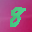
Label: 8